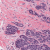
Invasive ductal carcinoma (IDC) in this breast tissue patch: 1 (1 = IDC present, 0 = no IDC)